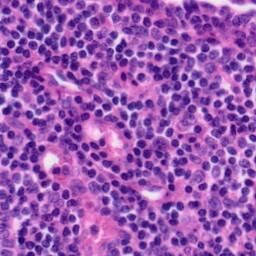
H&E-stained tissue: Tonsil